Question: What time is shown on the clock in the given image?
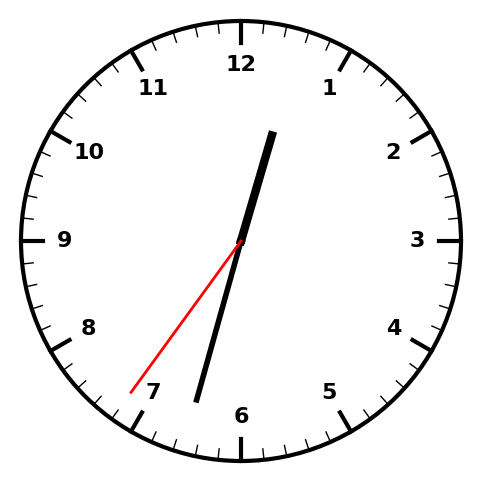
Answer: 12:32:36